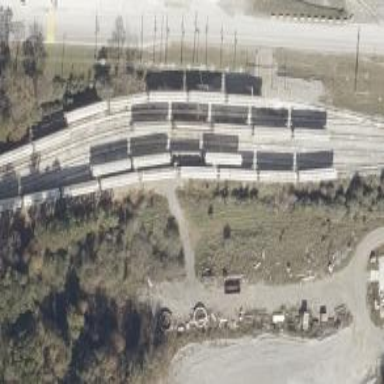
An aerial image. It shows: Railway spur service for aggregate transportation.